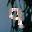
Label: 9